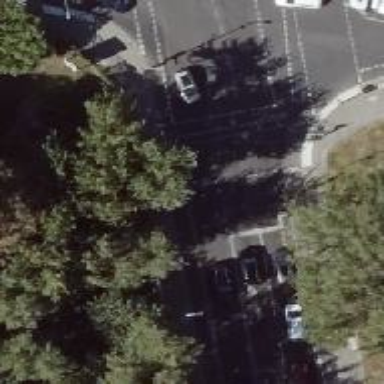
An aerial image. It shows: Road with traffic signals for signaling.